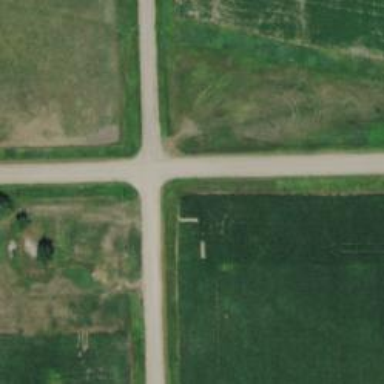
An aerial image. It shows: Tertiary road.